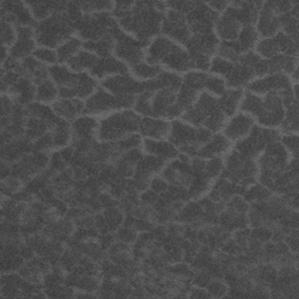
Label: frost